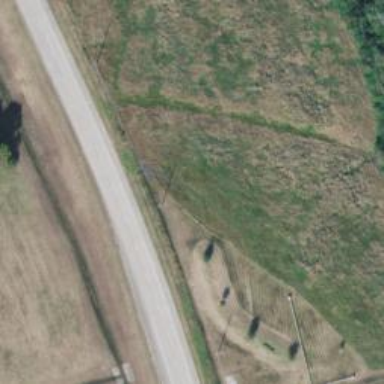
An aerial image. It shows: Tertiary road with frontage road along it.